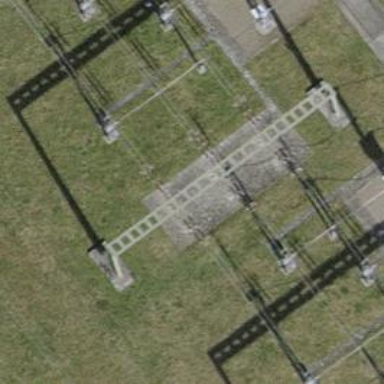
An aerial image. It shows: Insulator used in power equipment.